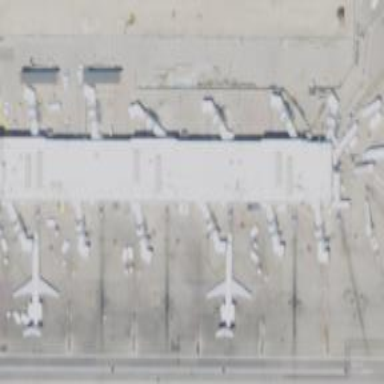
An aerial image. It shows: Airport gate.